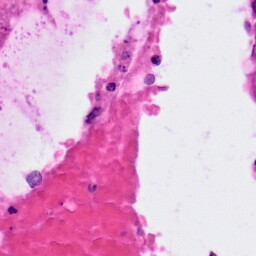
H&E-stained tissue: Colon